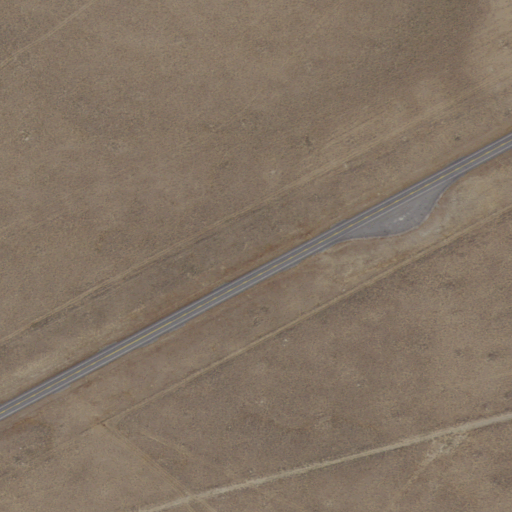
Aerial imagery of gap in Wyoming named South Pass containing shrub, open development, medium intensity development, low intensity development, and high intensity development